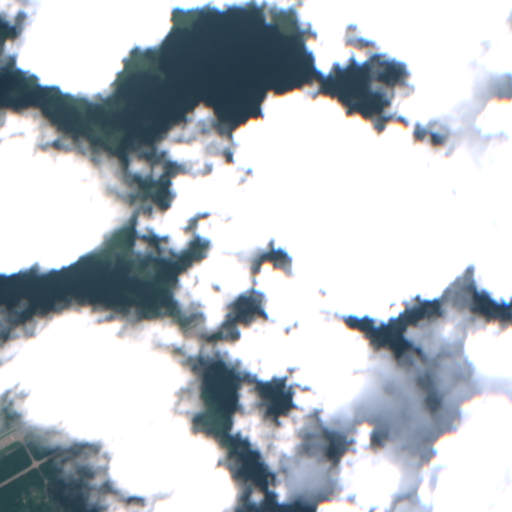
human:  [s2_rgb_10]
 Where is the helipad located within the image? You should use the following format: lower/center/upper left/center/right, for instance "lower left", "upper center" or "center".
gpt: The helipad is located in the lower center of the image.
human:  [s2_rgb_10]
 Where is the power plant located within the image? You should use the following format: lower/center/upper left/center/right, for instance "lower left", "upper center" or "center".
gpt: There is no power plant in the image.